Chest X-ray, PA view. Patient: 15 years old, sex M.
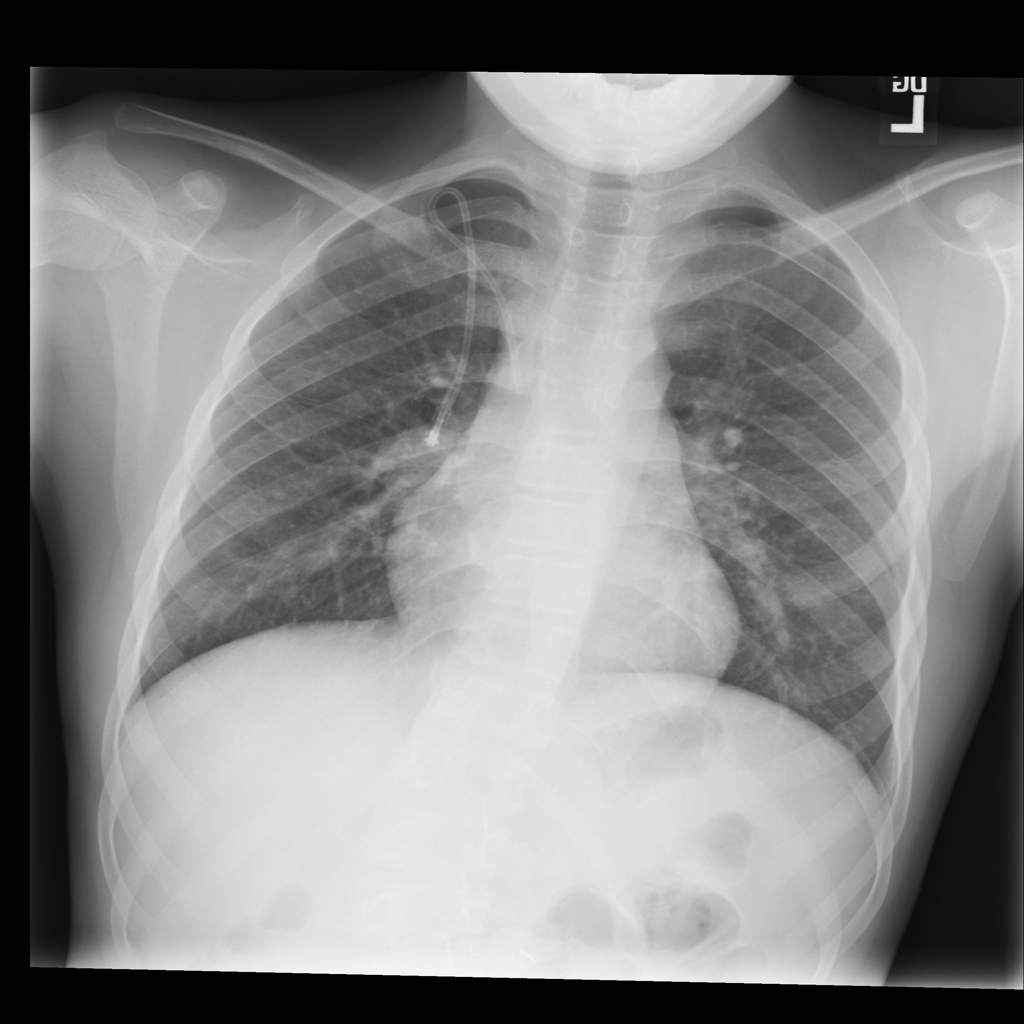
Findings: No Finding